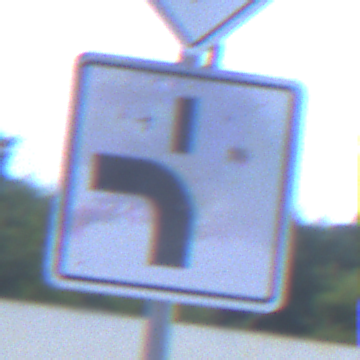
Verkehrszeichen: VerlaufVorfahrtsstrasse5
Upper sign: Vorfahrtsstrasse
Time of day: SunriseSunset
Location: Outdoor (Suburban)
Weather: PartlyCloudy
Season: NotSpecified
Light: Natural